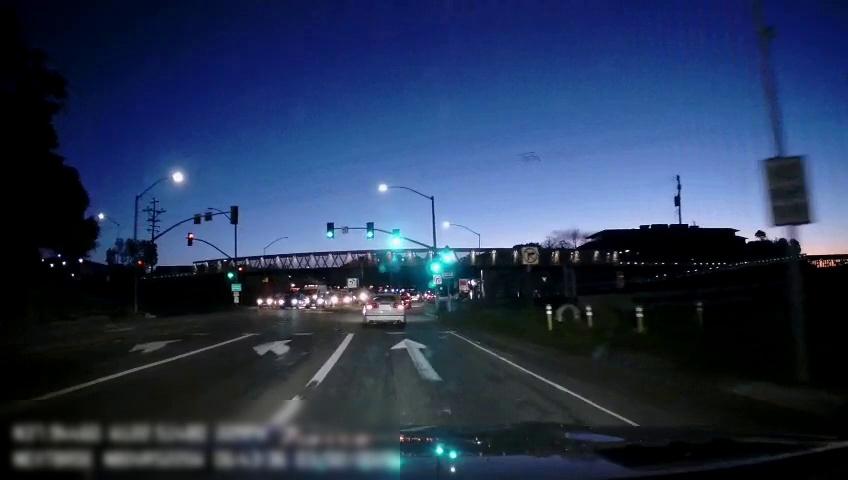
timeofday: Night
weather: Other
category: Drivable Space
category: Vehicles | Car
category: Vehicles | Car
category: Vehicles | Car
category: Vehicles | Car
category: Vehicles | Truck
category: Lanes | Alternate Lane
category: Lanes | Alternate Lane
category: Lanes | Alternate Lane
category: Traffic | Signs
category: Traffic | Lights
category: Traffic | Signs
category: Traffic | Signs
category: Traffic | Signs
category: Traffic | Signs
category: Traffic | Signs
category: Traffic | Lights
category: Traffic | Lights
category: Traffic | Signs
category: Traffic | Signs
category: Traffic | Signs
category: Traffic | Signs